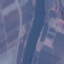
Land use / land cover: River